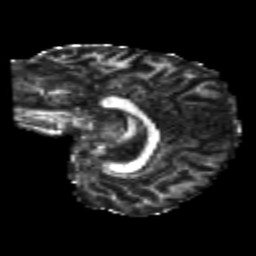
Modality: FA
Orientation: sagittal
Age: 25
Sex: female
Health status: healthy
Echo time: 0.074 s